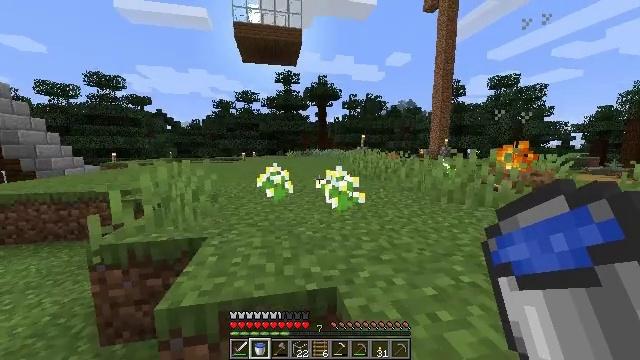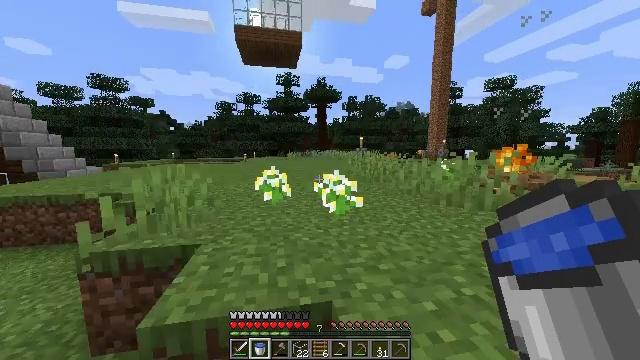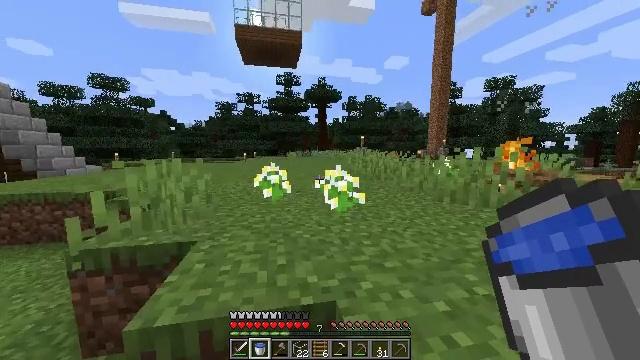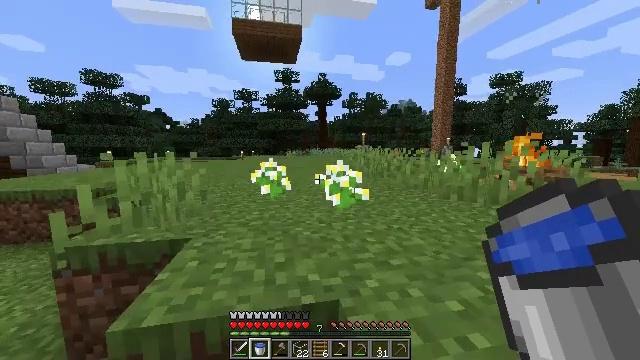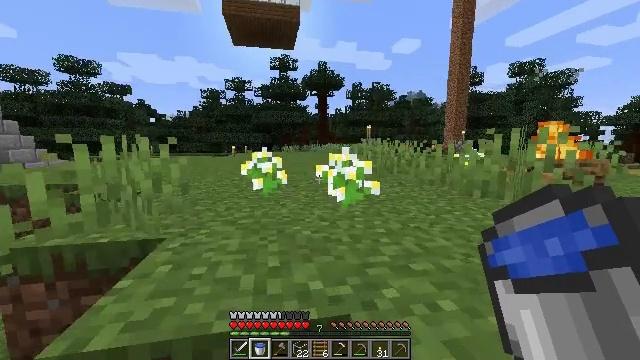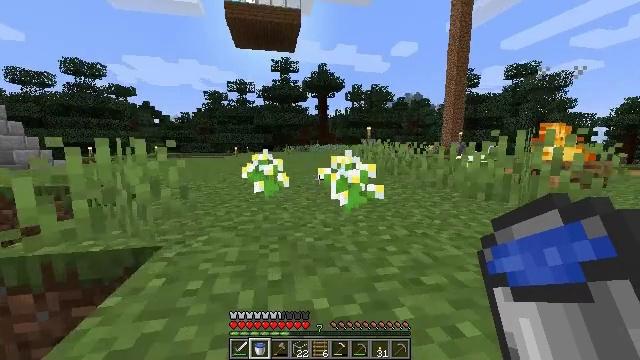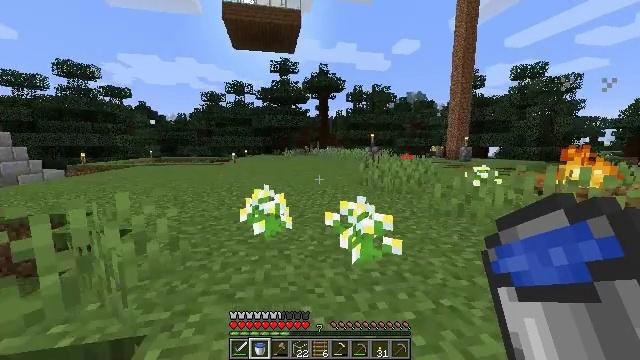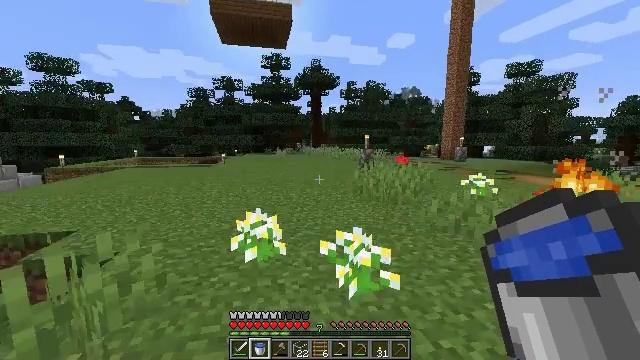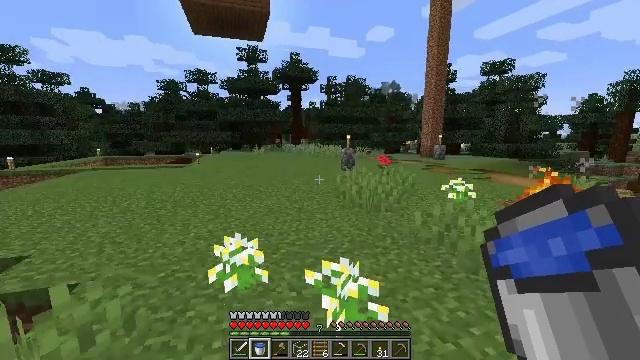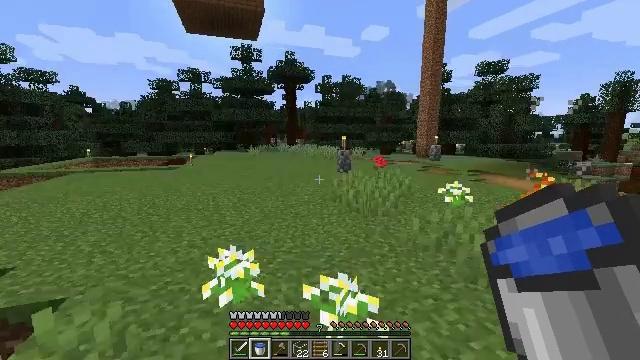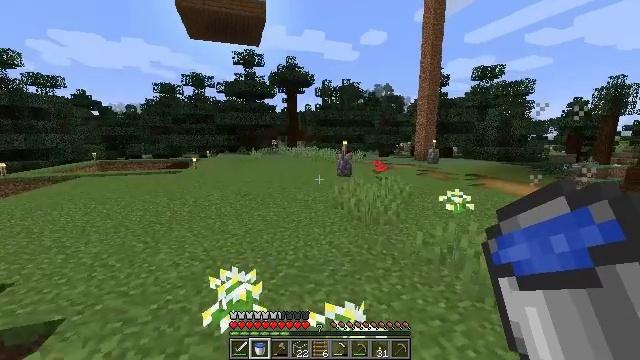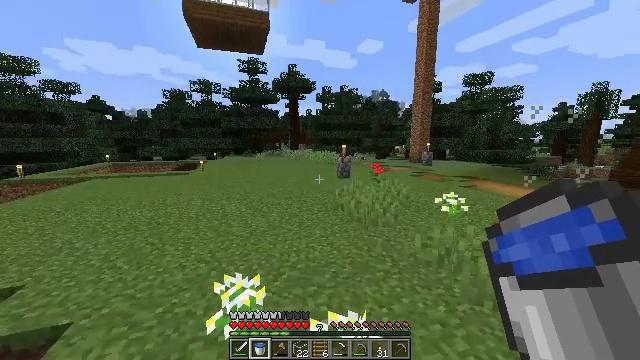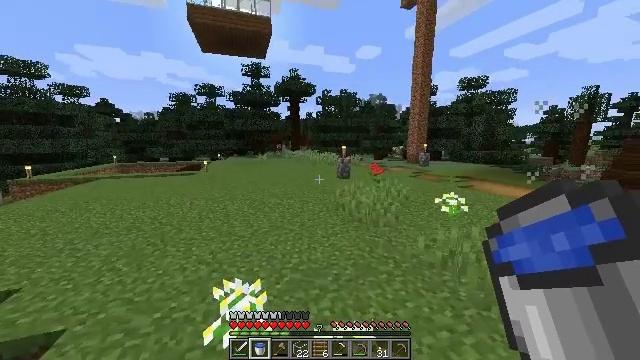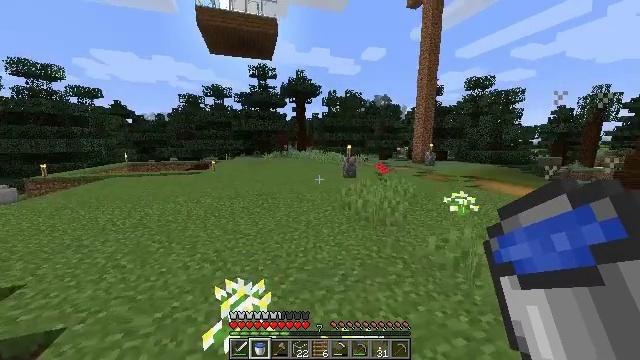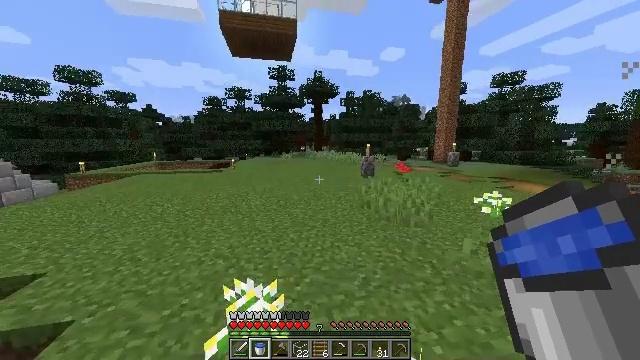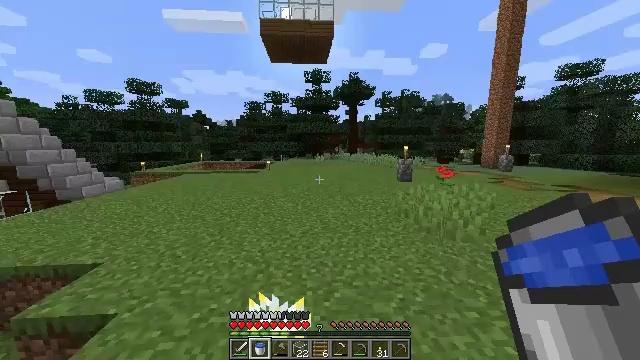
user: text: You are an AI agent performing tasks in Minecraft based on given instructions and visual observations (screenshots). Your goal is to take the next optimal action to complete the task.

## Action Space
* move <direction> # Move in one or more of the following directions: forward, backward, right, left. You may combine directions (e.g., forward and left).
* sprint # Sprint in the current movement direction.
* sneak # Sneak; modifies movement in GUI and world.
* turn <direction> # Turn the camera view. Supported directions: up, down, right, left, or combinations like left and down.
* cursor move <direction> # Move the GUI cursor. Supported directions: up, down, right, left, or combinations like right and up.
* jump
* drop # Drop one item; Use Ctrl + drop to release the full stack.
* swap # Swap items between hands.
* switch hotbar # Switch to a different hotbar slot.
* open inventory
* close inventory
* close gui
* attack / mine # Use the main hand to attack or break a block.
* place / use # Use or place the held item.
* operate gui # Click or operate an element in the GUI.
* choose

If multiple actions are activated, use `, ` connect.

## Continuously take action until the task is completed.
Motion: motion action
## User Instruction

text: Craft a dark oak sign at the crafting table.
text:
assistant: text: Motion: move forward, sprint, jump
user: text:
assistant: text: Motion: move forward, sprint, jump
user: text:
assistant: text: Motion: move forward, jump
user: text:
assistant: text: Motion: move forward, jump
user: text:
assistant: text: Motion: move forward, jump
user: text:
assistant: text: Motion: move forward, jump
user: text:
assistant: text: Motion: move forward, sprint, turn right, jump
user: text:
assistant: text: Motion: move forward, sprint, turn right and down, jump
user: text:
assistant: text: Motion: move forward, sprint, turn right, jump
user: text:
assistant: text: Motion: move forward, jump
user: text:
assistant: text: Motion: move forward, jump
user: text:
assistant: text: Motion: move forward, jump
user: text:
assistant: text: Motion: move forward, turn left, jump
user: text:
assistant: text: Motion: move forward, sprint, turn left, jump
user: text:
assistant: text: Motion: move forward, sprint, turn left, jump
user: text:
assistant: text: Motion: move forward, sprint, turn left, jump
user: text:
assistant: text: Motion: move forward, jump
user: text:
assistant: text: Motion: move forward, turn right, jump
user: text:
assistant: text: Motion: move forward, turn right, jump
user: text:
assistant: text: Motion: move forward, jump
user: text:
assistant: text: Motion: move forward, jump
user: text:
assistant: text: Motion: move forward, jump
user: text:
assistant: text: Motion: move forward, jump
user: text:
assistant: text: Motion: move forward, sprint, jump
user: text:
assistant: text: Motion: move forward, sprint, turn left, jump
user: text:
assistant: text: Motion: move forward, sprint, turn left and up, jump
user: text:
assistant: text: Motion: move forward, sprint, turn left, jump
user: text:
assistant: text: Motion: move forward, sprint, turn left, jump
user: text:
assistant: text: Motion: move forward, turn left, jump
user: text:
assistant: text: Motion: move forward, jump